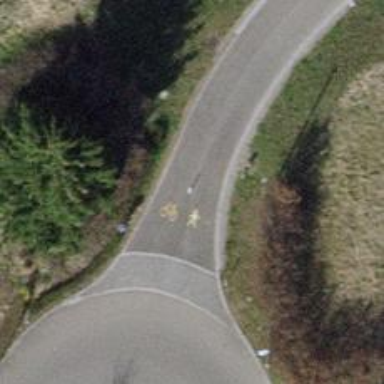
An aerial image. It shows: Bollard barrier.